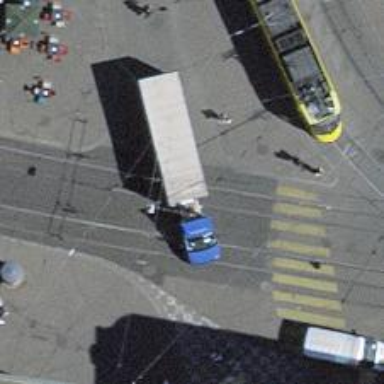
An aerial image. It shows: Tram level crossing on the railway.